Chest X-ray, PA view. Patient: 35 years old, sex M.
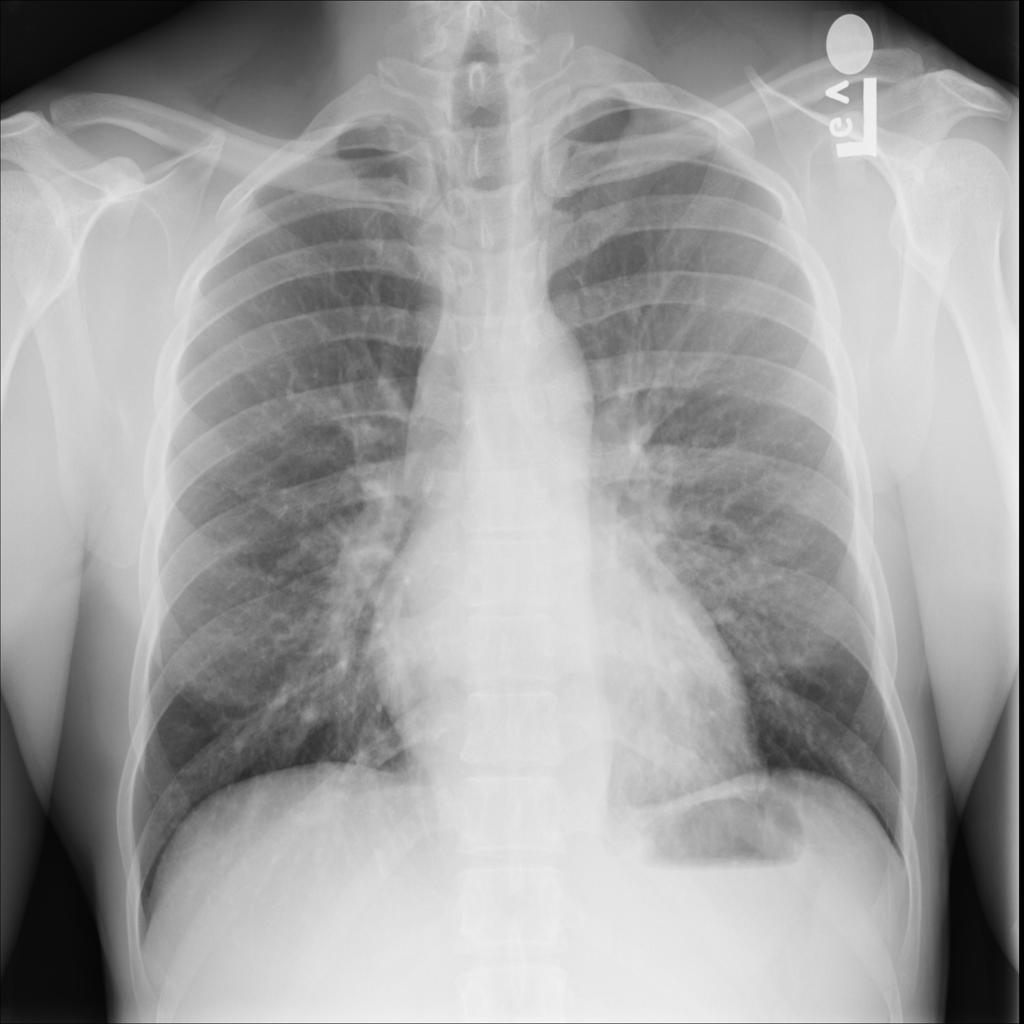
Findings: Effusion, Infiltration